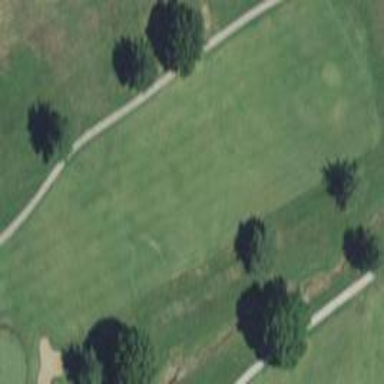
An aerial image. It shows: Golf fairway surrounded by grass.